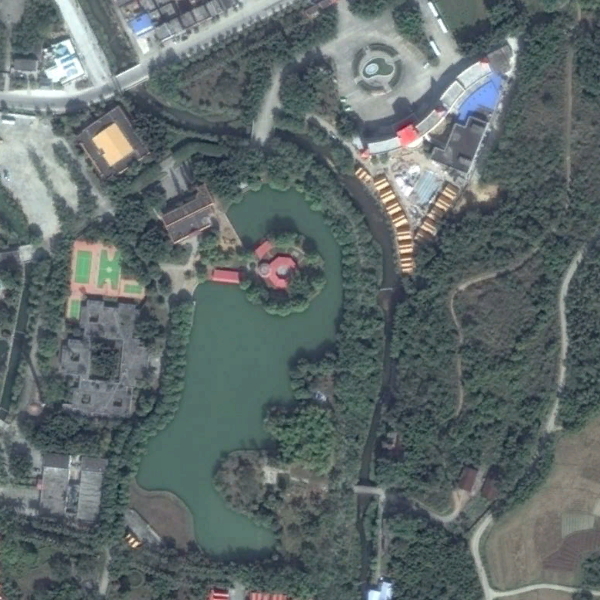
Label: Resort